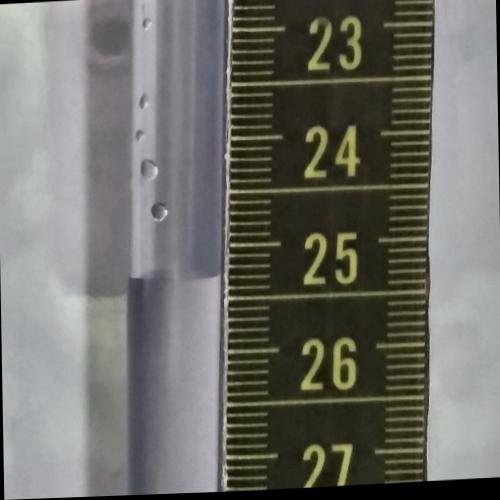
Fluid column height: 25.3 cm